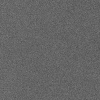
Atmospheric dust classification: dusty